Question: I have this screen strategy. Customer and Contact Person are One-Many relationship. When user click "Create contact person", I'd like to skip validation on (A), after "Save" contact person, the input values in (A) should be retained.
For example:
- - -
"Create" button:
'''
<h:commandLink class="btn"
action="#{contactPersonController.add()}"
styleClass="btn pull-right plusButton">
<i class="icon-plus"></i>&#160;#{msg.add}
<f:setPropertyActionListener target="#{contactPersonController.itemEditable}" value="#{addable}"></f:setPropertyActionListener>
</h:commandLink>
'''
- I tried "immediate=true". It skips validation but doesn't retain the values submitted before in (A).- Somebody says "f:ajax" but I don't know how to apply in this case.

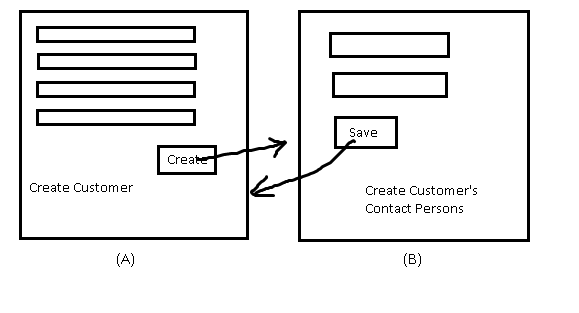
Answer: The solution is to use < f:param name="skipValidation" ... >
'''
<h:inputText id="customerName" styleClass=""
value="#{customerCreationController.customerDto.customerName}"
label="#{msg.customerName}" readonly="#{!customerCreationController.update and !customerCreationController.create}">
<f:validateRequired disabled="#{param.skipValidation}"/>
<f:validateLength maximum="#{shortStrLen}" disabled="#{param.skipValidation}"/>
</h:inputText>
<h:commandLink class="btn"
action="#{contactPersonController.add()}"
styleClass="btn pull-right plusButton">
<i class="icon-plus"></i>&#160;#{msg.add}
<f:param name="skipValidation" value="true"/>
<f:setPropertyActionListener target="#{contactPersonController.itemEditable}" value="#{addable}"></f:setPropertyActionListener>
</h:commandLink>
'''
Ref: <URL>